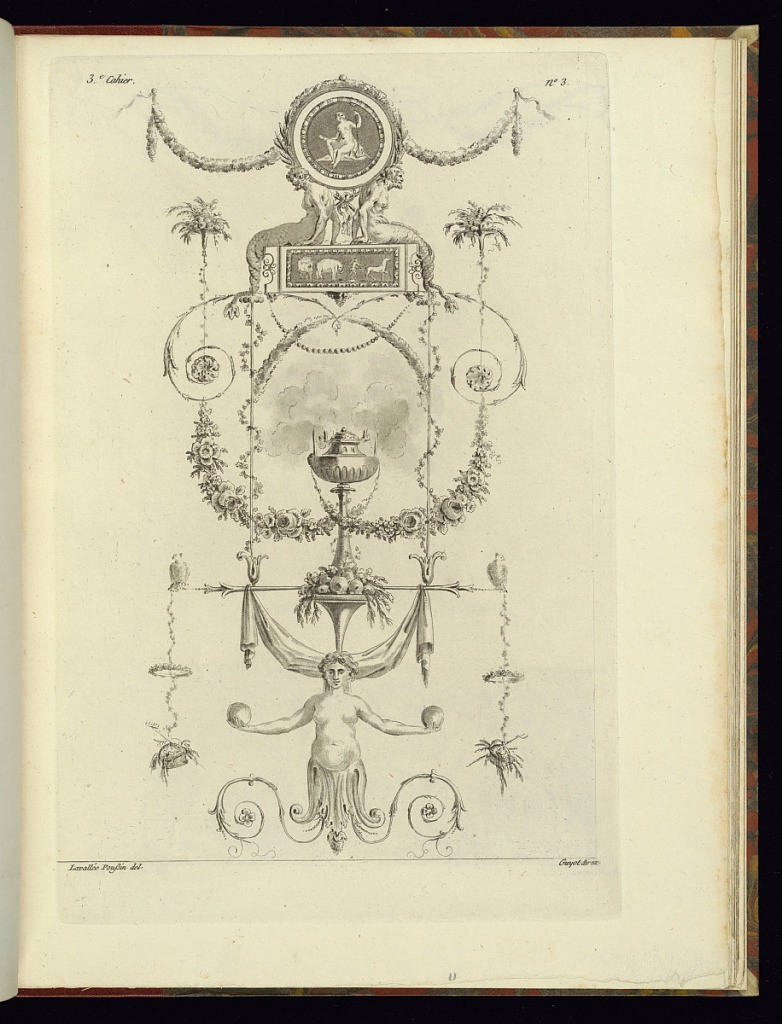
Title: Arabesque Design
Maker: Etienne de Lavallée, French, 1735 – 1802
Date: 1788
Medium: Etching and aquatint on laid paper
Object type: Print
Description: An arabesque ornament design featuring neoclassical motifs. A central incense burner decorated with gadrooning around its base, framed by festoons of flowers, scrolling acanthus leaves, rosettes, vases of flowers and fruit. Above a rectangular vignette with figures and animals, with a classical figure in a roundel supported by two mermen, with festoons of leaves and ribbons. Below the incense burner, a herm figure with scrolling acanthus leaves, rosettes and a vase of fruit and leaves above their head, with baskets of fruits hanging from a festoon of leaves, with two birds above. The plate is signed and numbered.